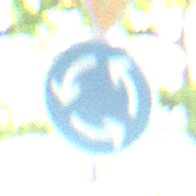
Verkehrszeichen: Kreisverkehr
Zusatzzeichen oben: VorfahrtGewaehren
Umgebung: Outdoor, RoadRail
Tageszeit: MorningAfternoon
Wetter: Clear
Licht: Natural
Jahreszeit: NotSpecified
Kontrast: LowContrast